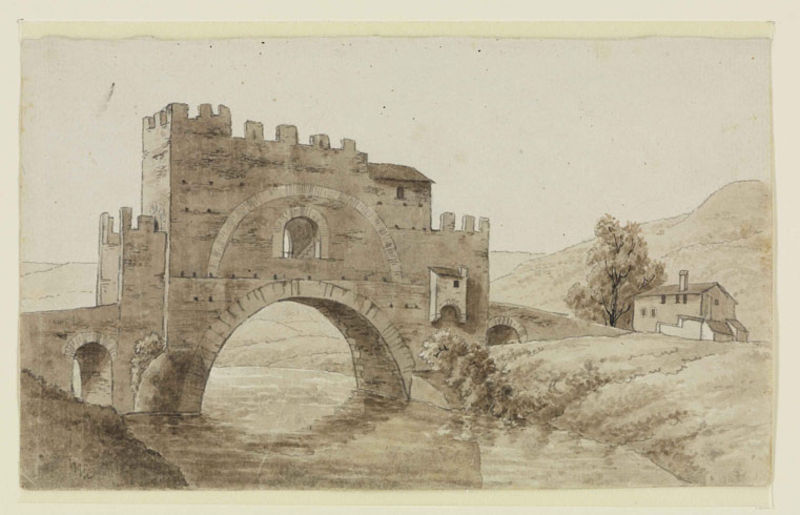
Titel: Der Ponte Nomentano bei Rom
Künstler: Friedrich Weinbrenner
Standort: Karlsruhe
Institution: Staatliche Kunsthalle Karlsruhe
Schlagwörter: baum, berg, himmel, wasser, aquarell, bäume, fluss, landschaft, ocker, ufer, braun, fenster, pastell, schwarz, skizze, weiss, zeichnung, dach, gebäude, gras, haus, weg, wiese, architektur, stein, bach, häuser, hügel, spiegelung, weite, brücke, busch, büsche, gebüsch, gewässer, sträucher, blatt, kamin, schornstein, turm, wellen, papier, bogen, italien, perspektive, berge, fels, giebel, mauer, beige, schlot, sepia, rundbogen, bogenbrücke, böschung, romantik, arch, arches, architecture, white, window, country, grey, old, painting, wall, windows, mirror, picture, reflection, brown, durchgang, plant, tor, zinnen, bögen, erker, laviert, tusche, arkade, ruine, burg, festung, schlicht, druck, stich, schwarzweiß, gemäuer, antik, clouds, rock, rocks, sky, stone, tree, rundbögen, background, building, field, hill, hills, house, lake, landscape, mountain, nature, shore, water, reflections, roof, tower, trees, village, rampe, grass, river, stream, bushes, dwelling, entrance, path, road, drawing, paper, black and white, castle, ruins, shadow, sketch, rötel, bau, pen, photo, beach, door, scene, bridge, meadow, town, fesnter, italy, rural, valley, brückenbogen, leaves, ponte, bgen, fort, doors, ink, square, brick, bridges, gate, watercolor, watercolour, aquarel, pencil, medieval, bush, crossing, farm, home, pond, cottage, slope, büsch, wash, greyscale, colour, simple, chimney, shrubs, bank, residence, blurry, wasseer, brückenhaus, tan, branch, doorway, open, bütten, bow, bamberg, photograph, turret, gross, dom, countryside, toilet, moat, turrets, scenery, fortifications, fortified, fortress, crenellation, 18. jahrhundert, fortification, aqueduct, riverbank, farmhouse, battlements, waterfront, tunnel, folly, caslte, cast;e, jo, moutain, medival, colorless, hitler, nigger, rof, inke, sjt, acquarella, brigde, torbogen, graben, stone bridge, litograpfie, neger, sieg heil, pass, roadside, covered bridge, weinbrenner, sepua, rurla, bvrücke, rote kreide, cotage, gebü+sch, kaimn#kamin, #schornstein, passing, cottatge, fortess, toll, weinbrenner schule, ss, defensive, bootfenster, mannwasser